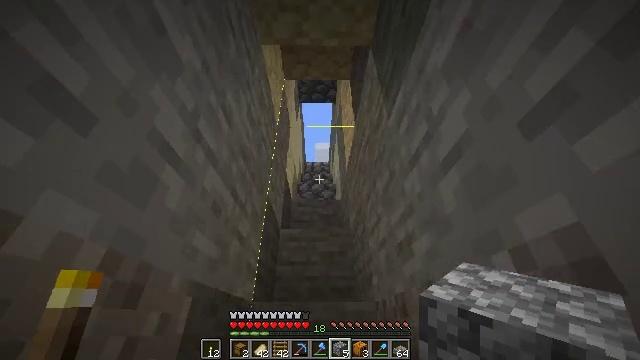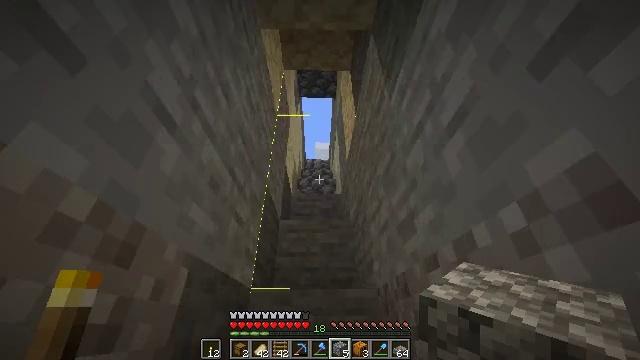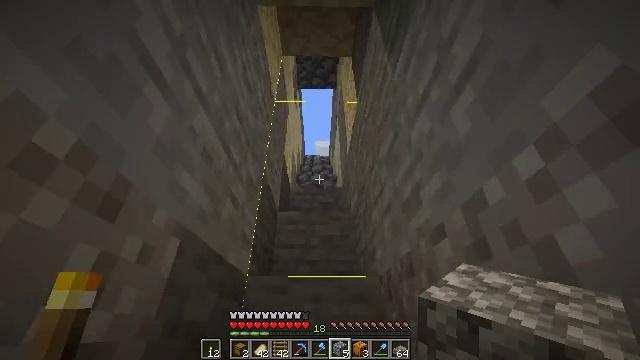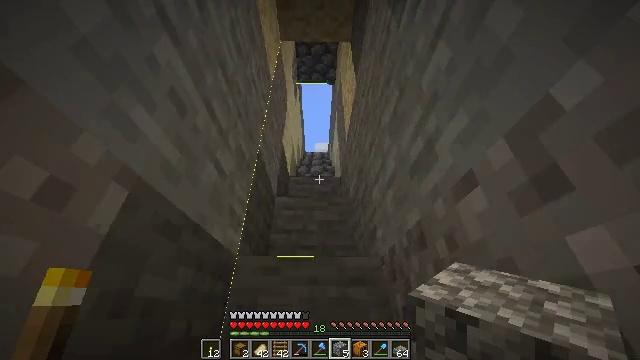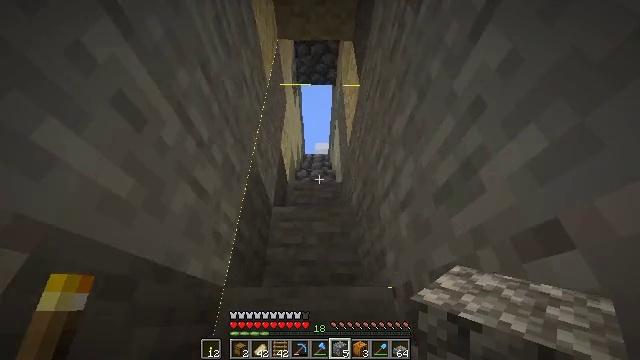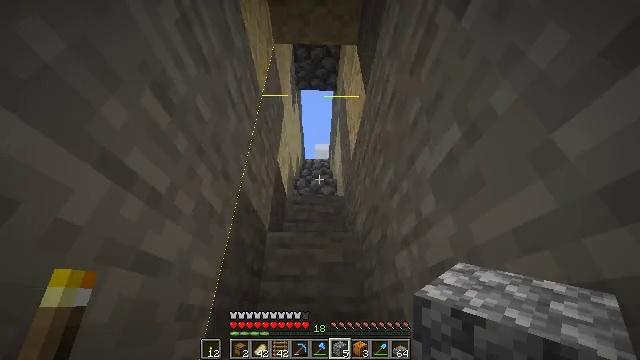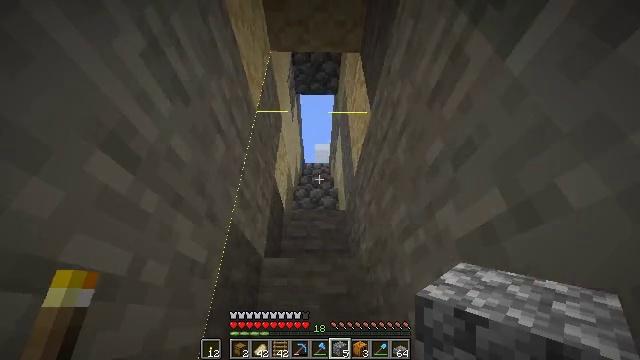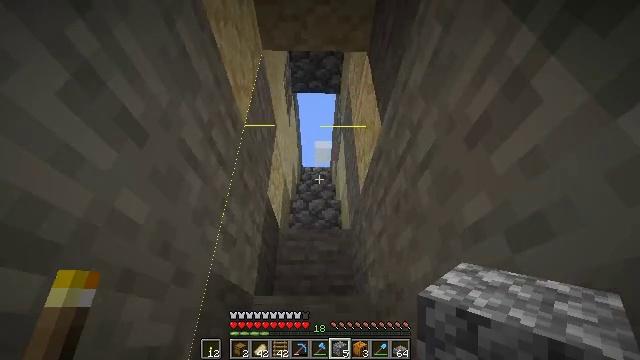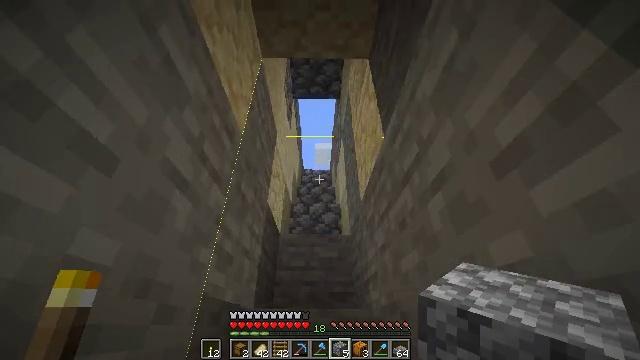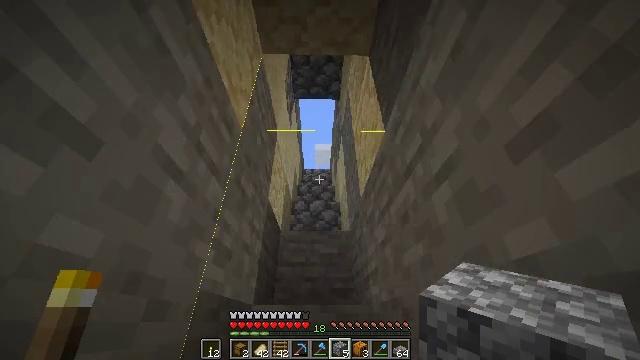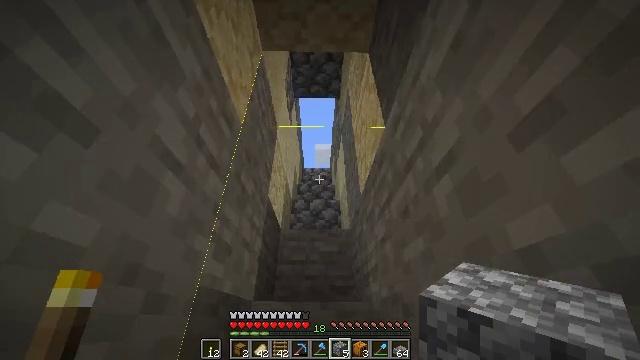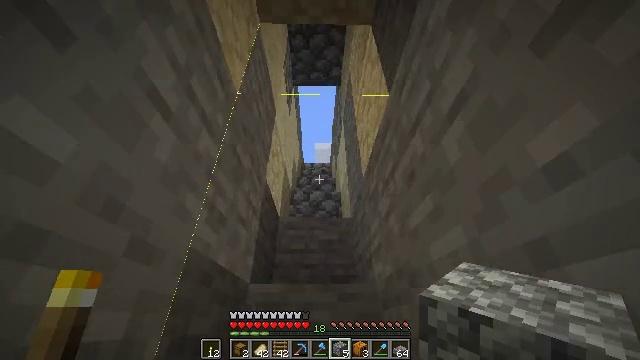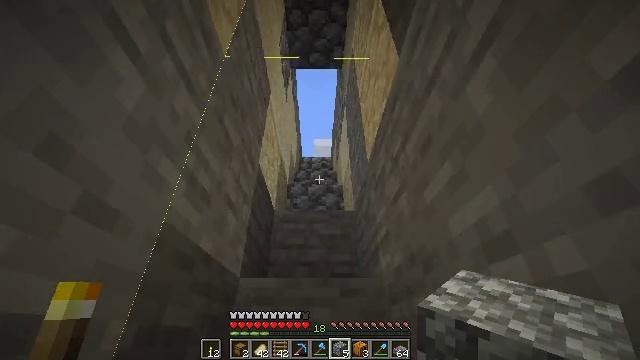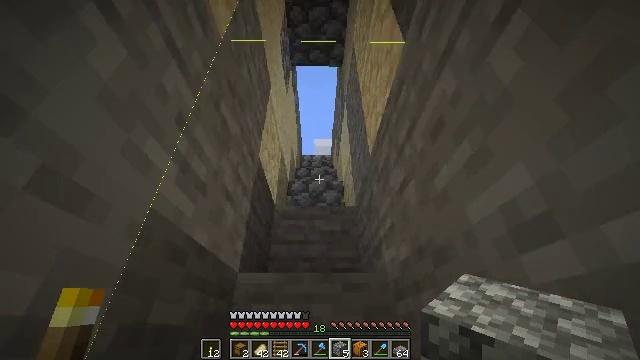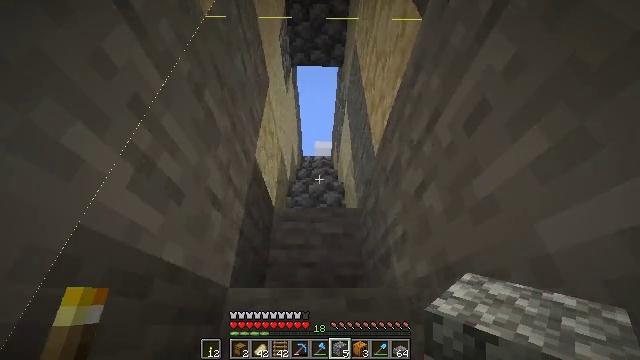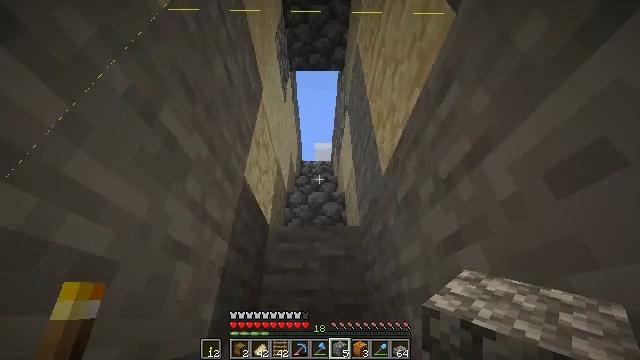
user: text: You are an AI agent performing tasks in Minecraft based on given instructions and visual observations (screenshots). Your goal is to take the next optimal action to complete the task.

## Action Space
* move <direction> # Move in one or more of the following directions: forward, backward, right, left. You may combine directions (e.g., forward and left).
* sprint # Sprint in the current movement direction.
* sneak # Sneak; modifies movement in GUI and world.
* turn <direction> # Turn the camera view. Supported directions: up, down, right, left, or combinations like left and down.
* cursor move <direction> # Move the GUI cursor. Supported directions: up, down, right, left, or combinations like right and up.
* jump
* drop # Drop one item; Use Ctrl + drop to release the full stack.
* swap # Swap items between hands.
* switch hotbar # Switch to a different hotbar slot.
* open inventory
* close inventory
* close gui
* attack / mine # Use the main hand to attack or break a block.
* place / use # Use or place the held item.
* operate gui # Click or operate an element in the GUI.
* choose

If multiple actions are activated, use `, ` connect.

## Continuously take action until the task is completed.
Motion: motion action
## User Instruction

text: Break soul sand to slow down mobs.
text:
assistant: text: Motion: move forward, sprint, jump
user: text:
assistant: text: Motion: move forward, jump
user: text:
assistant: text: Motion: move forward, jump
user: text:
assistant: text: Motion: move forward, jump
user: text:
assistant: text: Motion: move forward, jump
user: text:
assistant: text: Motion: move forward, sprint, jump
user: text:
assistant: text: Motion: move forward, sprint, jump
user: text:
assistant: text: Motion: move forward, sprint, jump
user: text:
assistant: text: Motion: move forward, sprint, jump
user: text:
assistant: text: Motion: move forward, jump
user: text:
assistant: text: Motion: move forward, jump
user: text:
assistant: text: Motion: move forward, jump
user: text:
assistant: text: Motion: move forward, jump
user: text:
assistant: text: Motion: move forward, sprint, jump
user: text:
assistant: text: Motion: move forward, sprint, jump
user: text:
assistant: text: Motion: move forward, sprint, jump
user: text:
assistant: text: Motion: move forward, sprint, jump
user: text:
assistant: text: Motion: move forward, jump
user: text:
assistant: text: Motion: move forward, jump
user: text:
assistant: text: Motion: move forward, jump
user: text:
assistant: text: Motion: move forward, jump
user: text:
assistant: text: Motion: move forward, jump
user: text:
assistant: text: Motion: move forward, sprint, jump
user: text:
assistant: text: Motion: move forward, sprint, jump
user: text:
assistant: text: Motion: move forward, sprint, jump
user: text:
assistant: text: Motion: move forward, jump
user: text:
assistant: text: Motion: move forward, jump
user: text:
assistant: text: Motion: move forward, jump
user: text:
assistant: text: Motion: move forward, jump
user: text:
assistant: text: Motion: move forward, sprint, jump